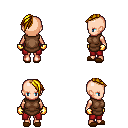
a pixel art fantasy rpg character, female body template, human, light skin, brown tunic, red pants, blonde long mohawk hairstyle, gold gloves, brown slippers, four views (front, back, left, right), 2x2 character sprite sheet, small pixel art, hard edges, no anti-aliasing